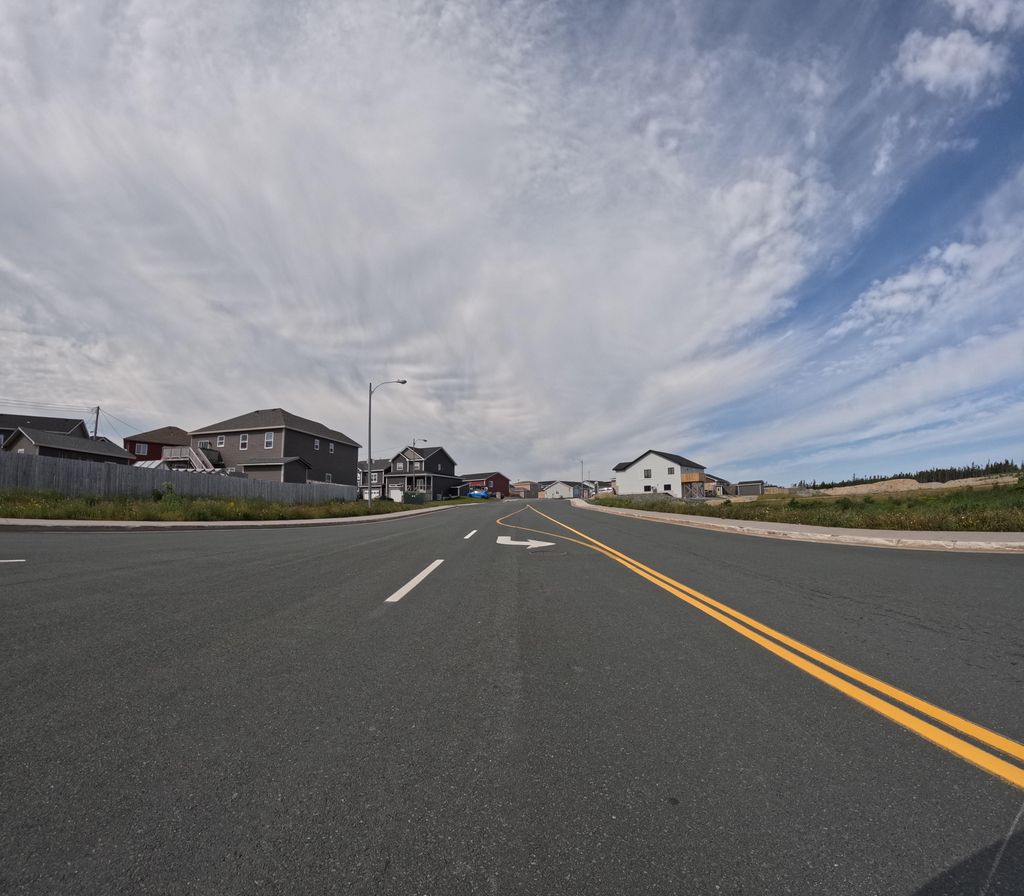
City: st_johns